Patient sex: M
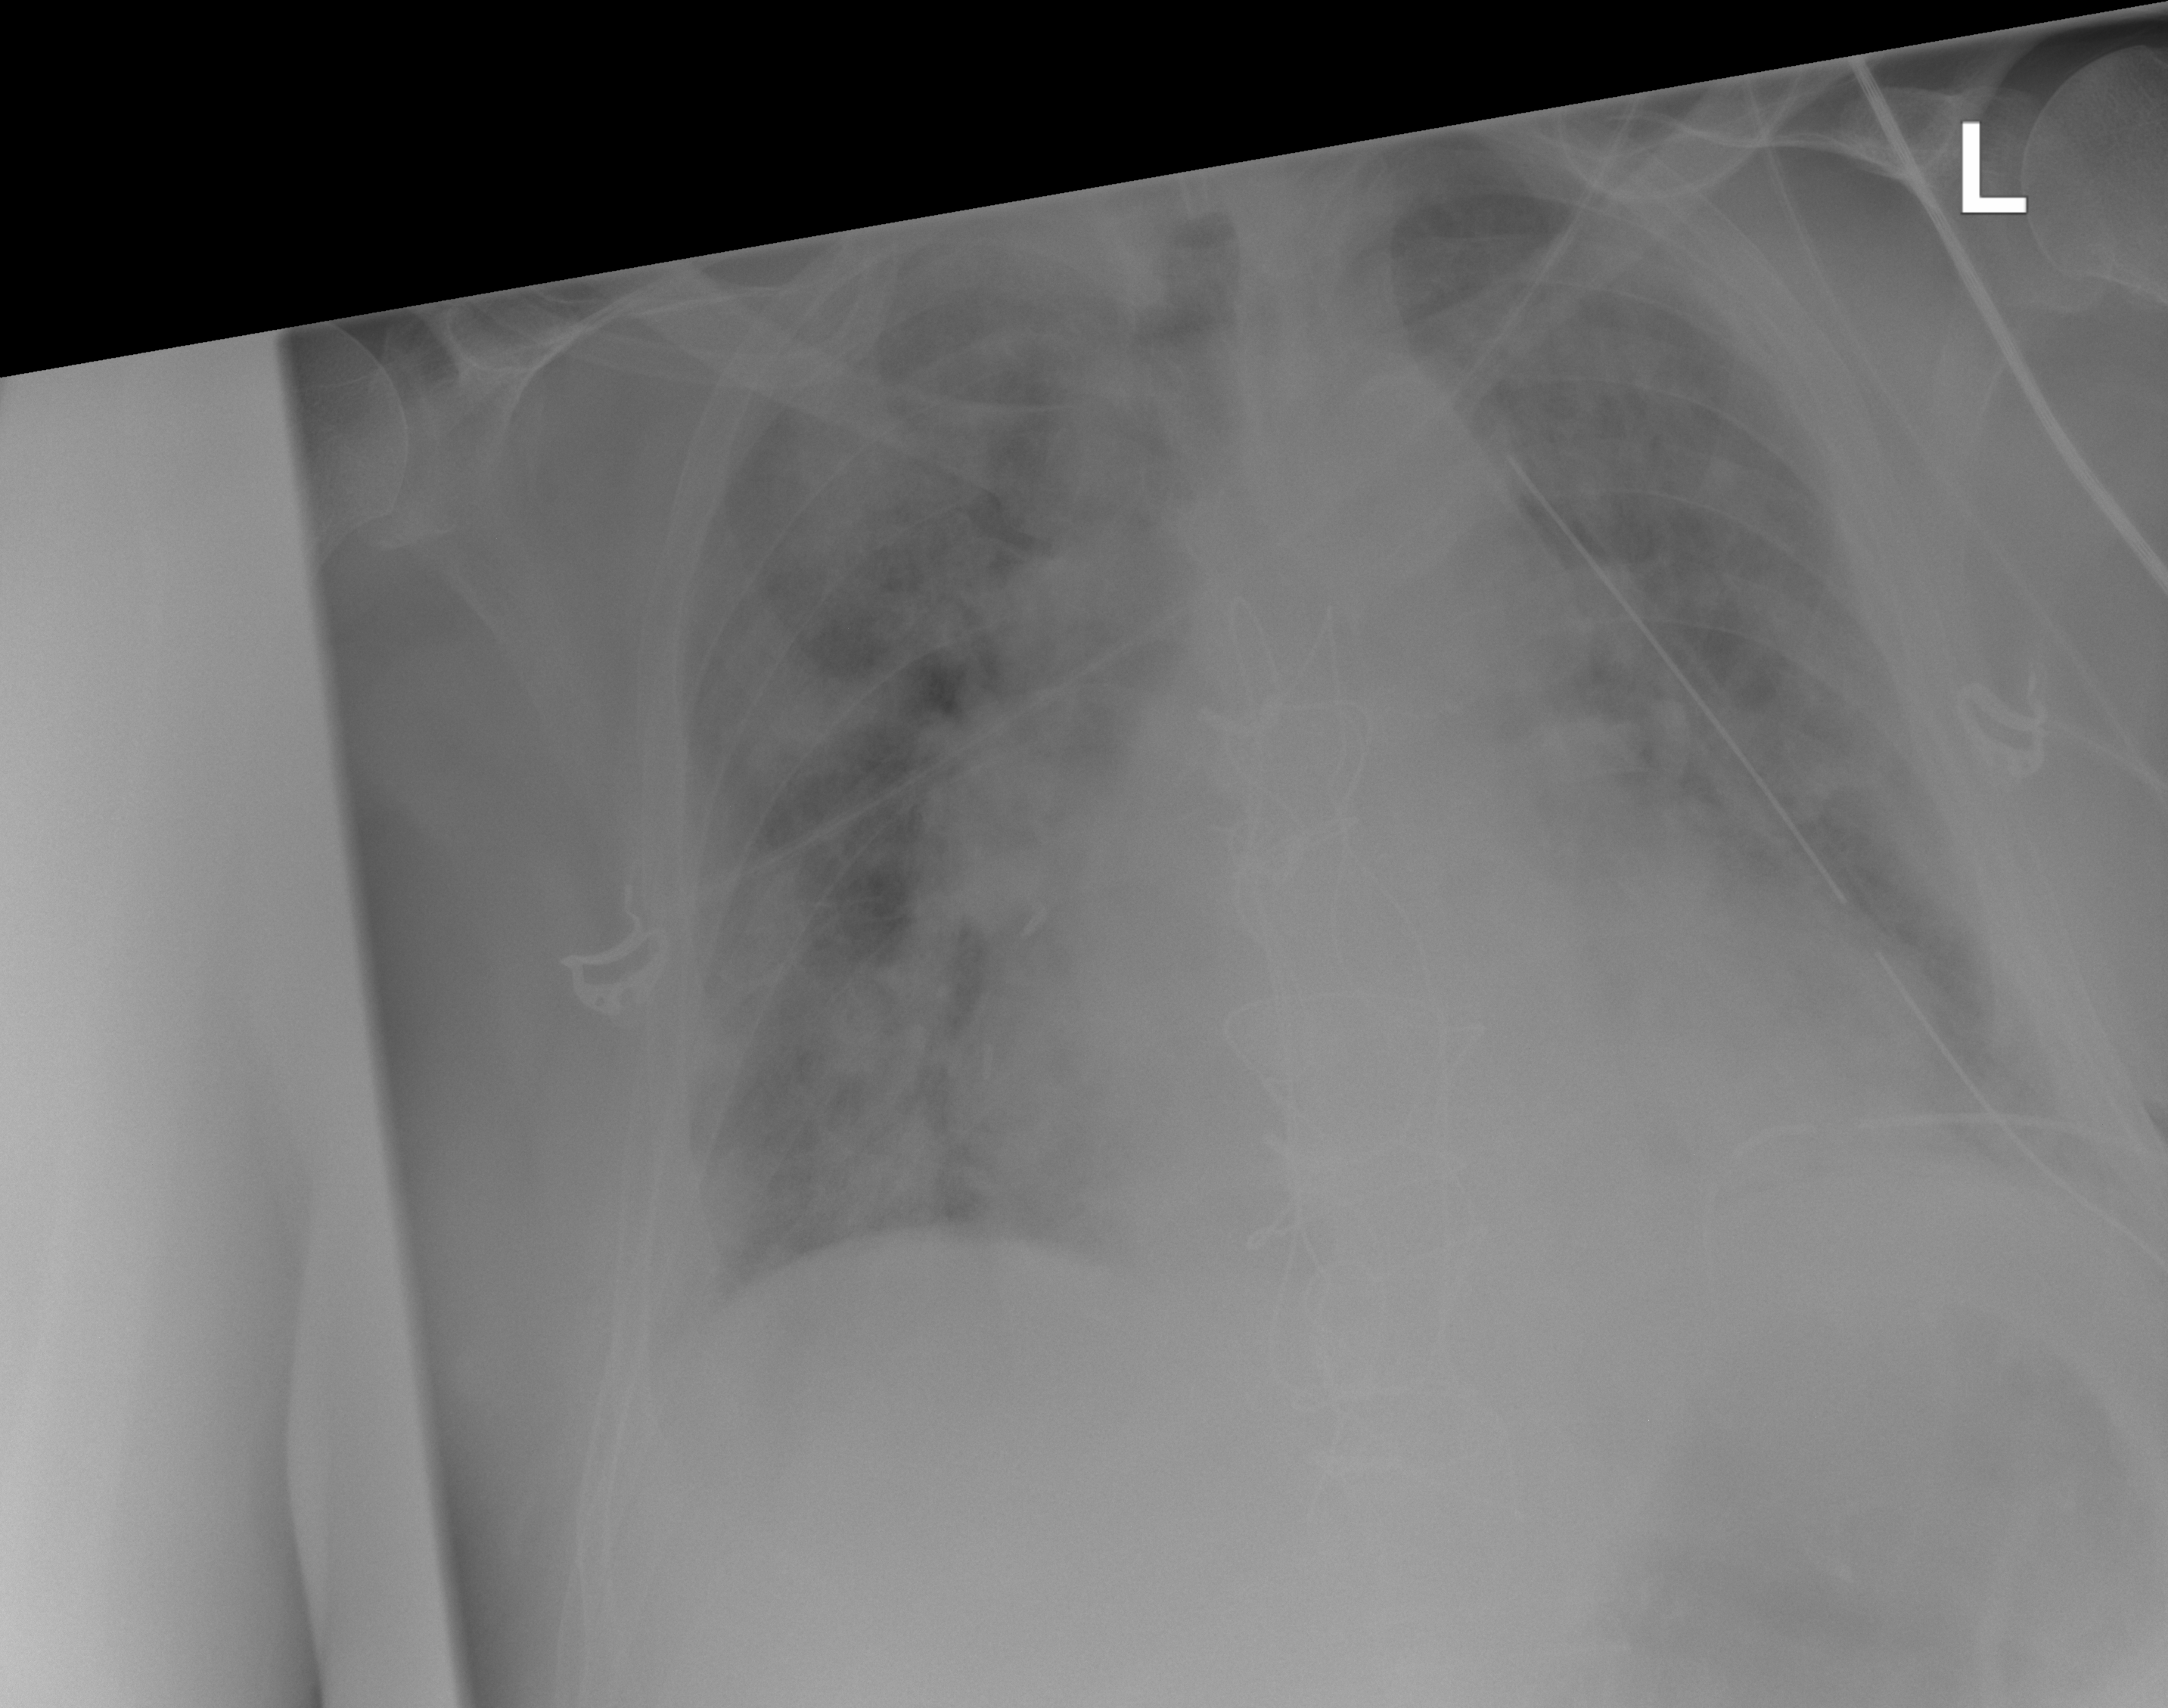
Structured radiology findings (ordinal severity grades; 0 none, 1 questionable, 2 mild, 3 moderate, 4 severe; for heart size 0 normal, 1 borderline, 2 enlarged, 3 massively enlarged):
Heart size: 2
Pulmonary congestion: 2
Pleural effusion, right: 2
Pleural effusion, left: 2
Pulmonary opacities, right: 0
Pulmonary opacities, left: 0
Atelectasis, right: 2
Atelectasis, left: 3